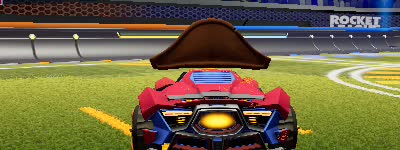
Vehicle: werewolf